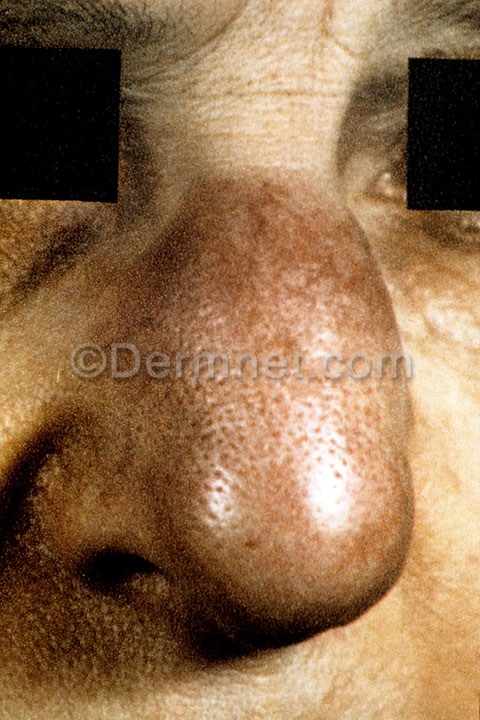
Disease: Systemic Disease